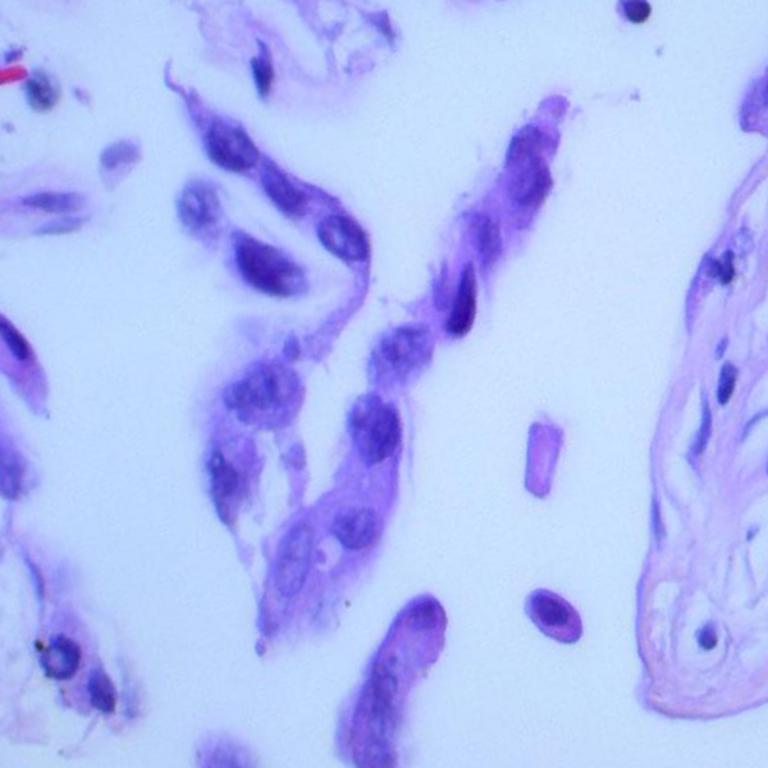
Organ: lung
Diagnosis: adenocarcinomas